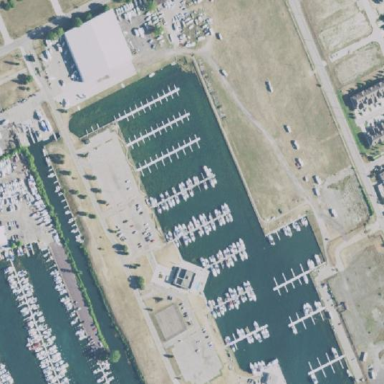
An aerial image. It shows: Marina on leisure land.